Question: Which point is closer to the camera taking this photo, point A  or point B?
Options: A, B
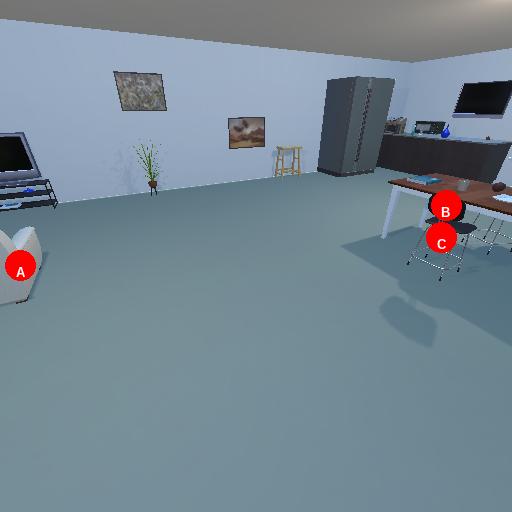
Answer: A